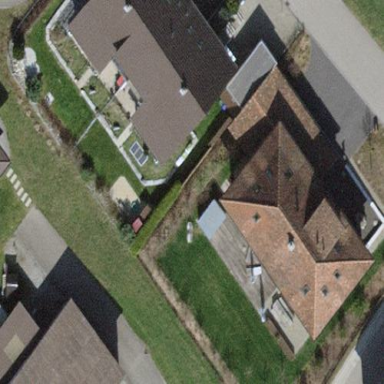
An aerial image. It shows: Building with gabled roof oriented across its structure.